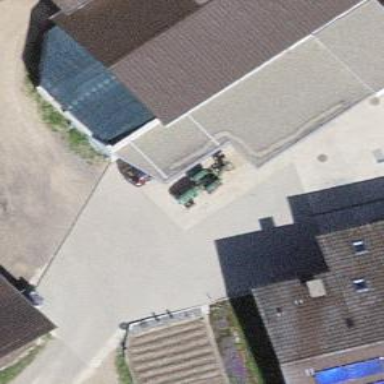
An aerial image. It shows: Farm.